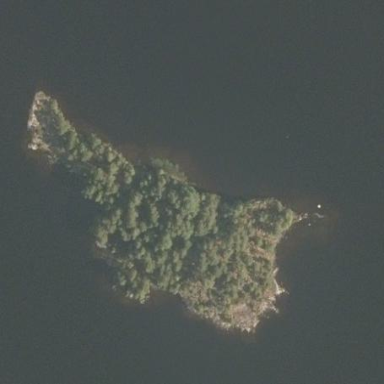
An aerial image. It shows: Island.